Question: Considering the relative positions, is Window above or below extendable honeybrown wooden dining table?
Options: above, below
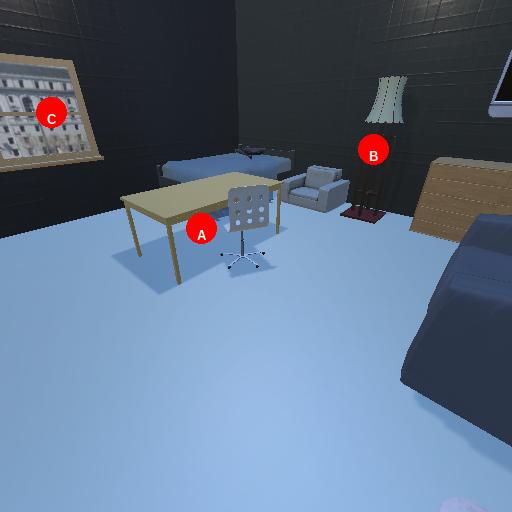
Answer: above